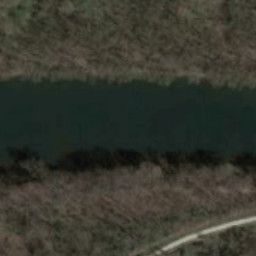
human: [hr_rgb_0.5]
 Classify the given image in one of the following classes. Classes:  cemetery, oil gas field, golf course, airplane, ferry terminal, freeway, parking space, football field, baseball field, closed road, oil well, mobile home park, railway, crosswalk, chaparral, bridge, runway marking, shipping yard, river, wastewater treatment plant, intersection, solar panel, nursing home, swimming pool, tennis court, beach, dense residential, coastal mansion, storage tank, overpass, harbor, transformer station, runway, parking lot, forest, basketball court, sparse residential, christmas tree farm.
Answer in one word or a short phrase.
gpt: river